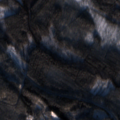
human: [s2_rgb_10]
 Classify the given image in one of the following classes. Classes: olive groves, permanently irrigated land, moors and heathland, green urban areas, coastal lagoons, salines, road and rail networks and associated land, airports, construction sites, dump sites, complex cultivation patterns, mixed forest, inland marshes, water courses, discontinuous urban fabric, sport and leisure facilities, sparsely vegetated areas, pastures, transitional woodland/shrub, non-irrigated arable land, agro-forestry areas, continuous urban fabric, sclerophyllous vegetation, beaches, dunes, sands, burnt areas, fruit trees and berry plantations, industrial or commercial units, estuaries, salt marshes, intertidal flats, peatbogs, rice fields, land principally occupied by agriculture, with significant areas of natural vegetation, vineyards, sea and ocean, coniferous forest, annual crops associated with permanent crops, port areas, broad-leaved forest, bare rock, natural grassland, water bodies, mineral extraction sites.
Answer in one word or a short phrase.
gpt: coniferous forest, mixed forest, transitional woodland/shrub